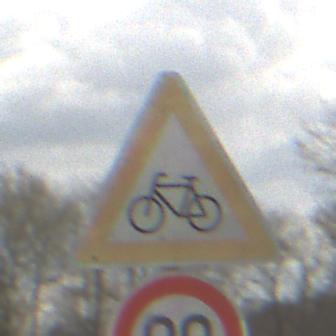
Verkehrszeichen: RadverkehrRechts
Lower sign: Geschwindigkeit90
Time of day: MorningAfternoon
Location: Outdoor (Suburban)
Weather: Overcast
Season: NotSpecified
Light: Natural